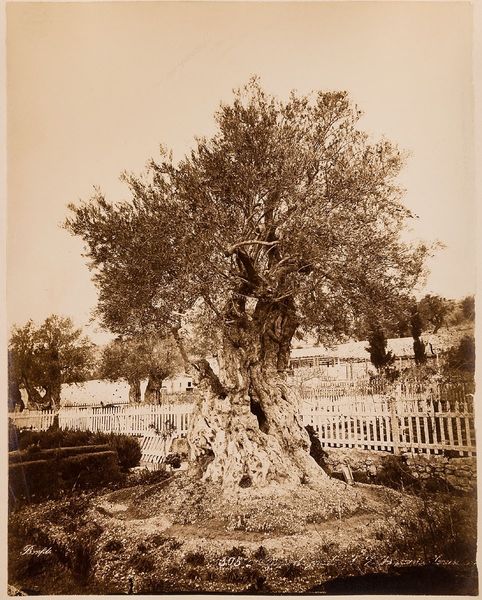
Titel: 305. Olivier du jardin de Gethsémani Jerusalem
Künstler: Félix Bonfils
Standort: Hamburg
Institution: Museum für Kunst und Gewerbe Hamburg
Schlagwörter: baum, himmel, weiß, bäume, braun, zaun, strauch, gatter, rund, garten, hecke, foto, fotografie, photographie, photo, karton, knorrig, olivenbaum, verwachsen, albumin, gethsemane, parks, lichtbild, reisefotografie, sträucher, schwarzweißpositivverfahren, silbersalzverfahren, schwarzweißfotografie, stätte, reisephotographie, albuminpapier, gärten, pilgerstätte